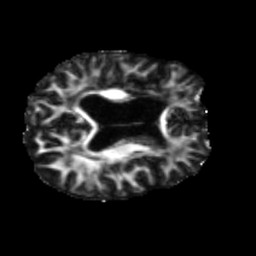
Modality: FA
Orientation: axial
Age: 63
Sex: female
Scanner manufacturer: siemens
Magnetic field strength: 3 T
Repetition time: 5.47 s
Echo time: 0.0854 s